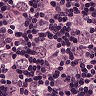
Metastatic tissue present: yes